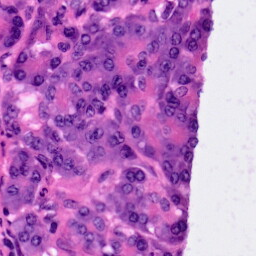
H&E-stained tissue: Pancreatic